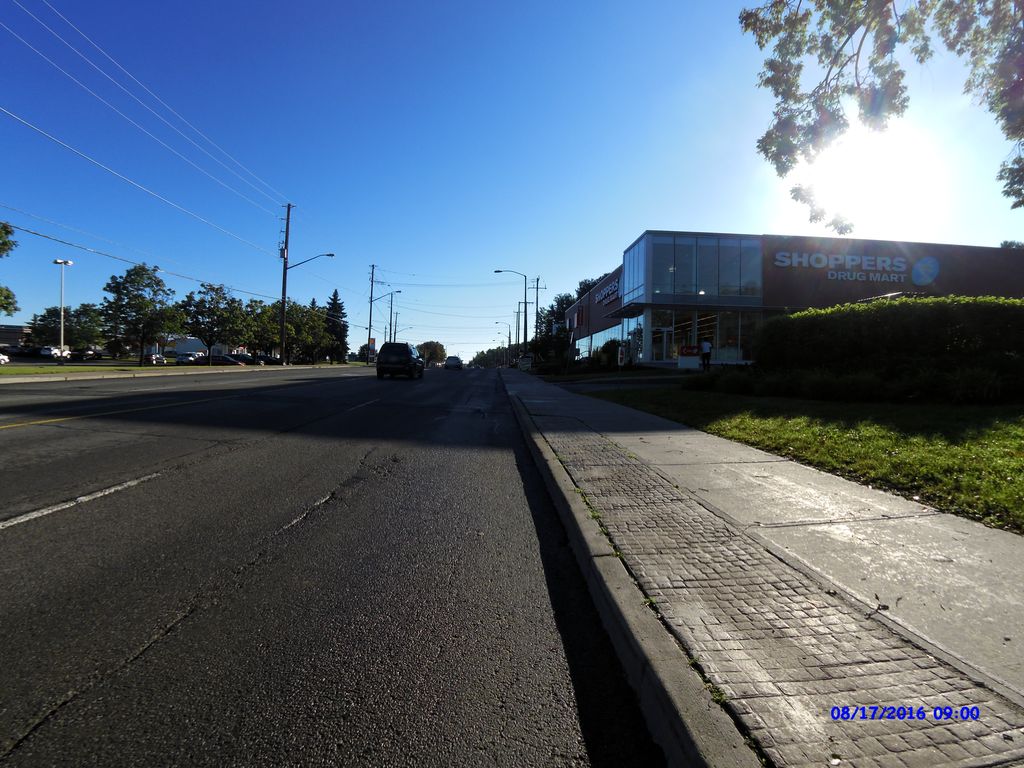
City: ottawa-gatineau